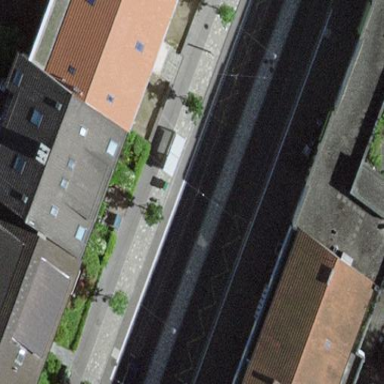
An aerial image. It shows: Platform for public transport with shelters. It serves as platform for railways and roads and is also used by trams.